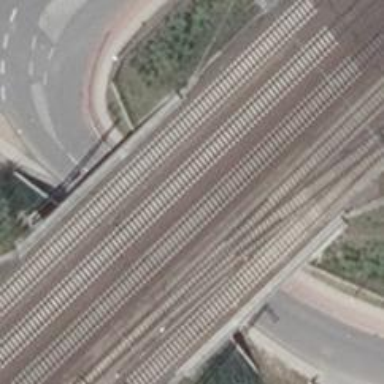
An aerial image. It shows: Bridge over electrified railway with contact lines.